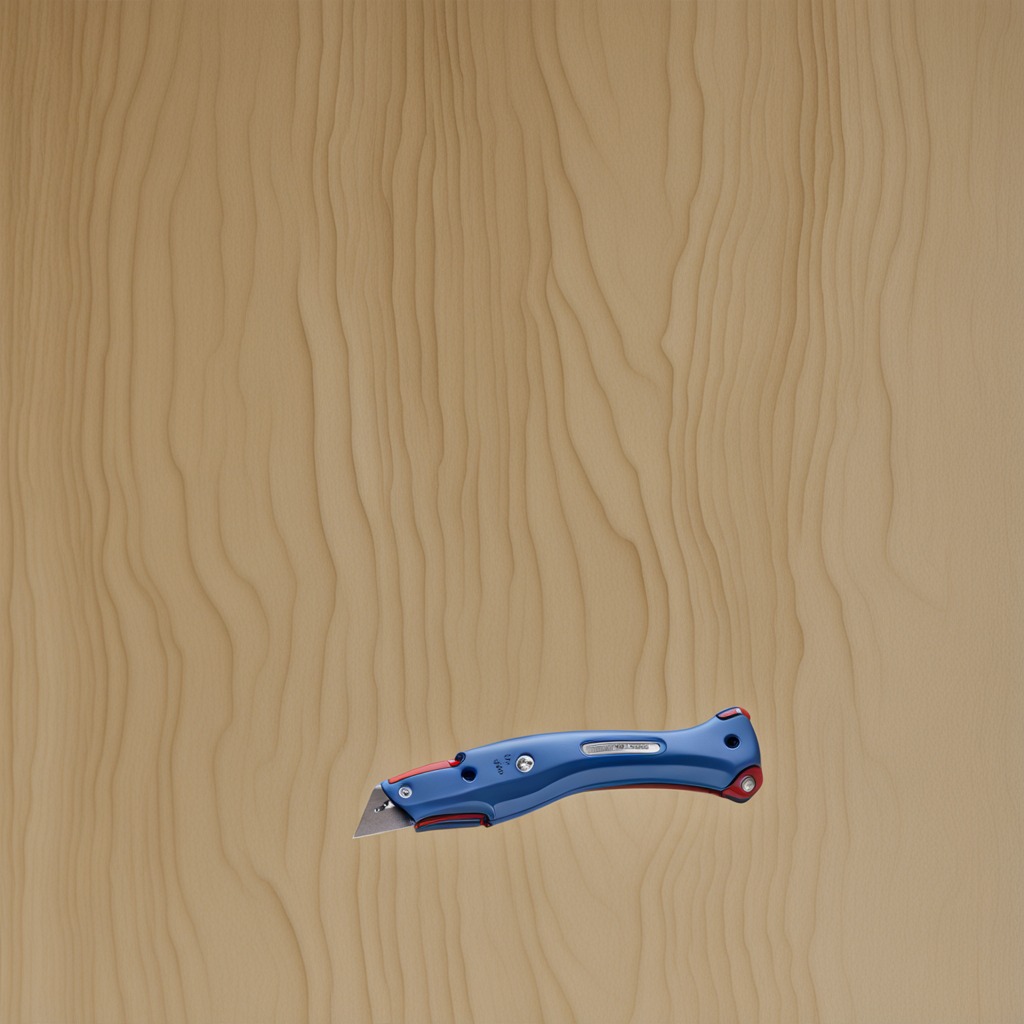
A utility knife lying on the plywood surface in a paint workshop lit by afternoon window light.